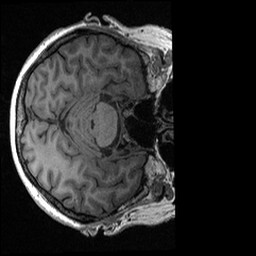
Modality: T1w
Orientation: axial
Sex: female
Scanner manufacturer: ge
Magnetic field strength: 3 T
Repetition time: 0.0064 s
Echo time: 0.00281 s